Question: I have the following JSON returning back from the NYTimes TopStories API;
'''
{
"status": "OK",
"copyright": "Copyright (c) 2015 The New York Times Company. All Rights Reserved.",
"last_updated": "2015-07-03T01:25:02-05:00",
"num_results": 21,
"results": [
{
"section": "World",
"subsection": "Africa",
"title": "Tunisia Jihadist Died in Libya Strike, U.S. Official Says",
"abstract": "Seifallah Ben Hassine, one of Osama bin Laden's top lieutenants and Tunisia's most wanted jihadist, was killed in an American airstrike in Libya last month, a senior United States official said.",
"url": "http://www.nytimes.com/2015/07/03/world/africa/jihadist-from-tunisia-died-in-strike-in-libya-us-official-says.html",
"byline": "By CARLOTTA GALL and ERIC SCHMITT",
"item_type": "Article",
"updated_date": "2015-07-02T21:18:07-5:00",
"created_date": "2015-07-02T21:18:10-5:00",
"published_date": "2015-07-03T04:00:00-5:00",
"material_type_facet": "News",
"kicker": "",
"des_facet": [
"Terrorism",
"Defense and Military Forces"
],
"org_facet": "",
"per_facet": [
"Hassine, Seifallah Ben",
"bin Laden, Osama"
],
"geo_facet": [
"Tunisia",
"Libya"
],
"multimedia": ""
}
]
}
'''
NYTimes returns this 'JSON' with a header of 'text/json', I am not sure if that has any effect on this.
I am using Retrofit, and my onSuccess method is never reached in the call back. I have the model classes declared like so:
'''
public class TopStories {
@SerializedName("status")
private String mStatus;
public String getStatus() {
return mStatus;
}
@SerializedName("copyright")
private String mCopyright;
public String getCopyright() {
return mCopyright;
}
@SerializedName("last_updated")
private String mLastUpdated;
public String getLastUpdated() {
return mLastUpdated;
}
@SerializedName("num_results")
private int mNumResults;
public int getNumResults() {
return mNumResults;
}
@SerializedName("results")
private List<Result> mResults;
public List<Result> getResults() {
return mResults;
}
}
'''
'''
public class Result {
@SerializedName("section")
private String mSection;
public String getSection() {
return mSection;
}
@SerializedName("subsection")
private String mSubSection;
public String getSubSection() {
return mSubSection;
}
@SerializedName("title")
private String mTitle;
public String getTitle() {
return mTitle;
}
@SerializedName("abstract")
private String mAbstract;
public String getAbstract() {
return mAbstract;
}
@SerializedName("url")
private String mUrl;
public String getUrl() {
return mUrl;
}
@SerializedName("byline")
private String myByLine;
public String getMyByLine() {
return myByLine;
}
@SerializedName("item_type")
private String mItemType;
public String getItemType() {
return mItemType;
}
@SerializedName("updated_date")
private String mUpdatedDate;
public String getUpdatedDate() {
return mUpdatedDate;
}
@SerializedName("created_date")
private String mCreatedDate;
public String getCreatedDate() {
return mCreatedDate;
}
@SerializedName("multimedia")
private List<Multimedia> mMultimedia;
public List<Multimedia> getMultimedia() {
return mMultimedia;
}
}
'''
You get the idea, and I have another model class for '"multimedia"', ok moving on I created a 'RestAdapter' like so:
'''
private NYTimesService() {
mAsyncRestAdapter = new RestAdapter.Builder()
.setEndpoint(API_URL)
.setRequestInterceptor(new RequestInterceptor() {
@Override
public void intercept(RequestFacade request) {
request.addEncodedQueryParam("api-key", API_KEY);
}
})
.setLogLevel(RestAdapter.LogLevel.FULL)
.build();
}
'''
And I have an API Interface like so:
'''
public interface ITopStories {
@Headers("Content-Type: text/json")
@GET("/topstories/v1/home.json")
void getTopStories(Callback<TopStories> callback);
}
'''
And my 'Callback<T>' is defined like so:
'''
@Subscribe
public void onLoadTopStories(LoadTopStories loadTopStories) {
Log.d(TAG, "onLoadTopStories");
Callback<TopStories> callback = new Callback<TopStories>() {
@Override
public void success(TopStories topStories, Response response) {
Log.d(TAG, "onSuccess");
mBus.post(new LoadedTopStories(topStories));
}
@Override
public void failure(RetrofitError error) {
}
};
sClient.getTopStories(callback);
}
'''
The 'Log.d(TAG, "onLoadTopStories");' gets called fine, the problem is that 'Log.d(TAG, "onSuccess");' is never reached. What is the issue here?
Some Notes:
- - - '.getCopyright()''getStatus()''TopStories.java'
Also 'Retrofit' has no problem with the 'GET' request and it initiates it properly:

Added log statements to 'onFailure' and I get the following:
> com.google.gson.JsonSyntaxException: java.lang.IllegalStateException: Expected BEGIN_ARRAY but was STRING at line 1 column 10819 path $.results[4].multimedia
'''
"multimedia": [
{
"url": "http://static01.nyt.com/images/2015/07/04/world/04Greece1-web/04Greece1-web-thumbStandard.jpg",
"format": "Standard Thumbnail",
"height": 75,
"width": 75,
"type": "image",
"subtype": "photo",
"caption": "A Greek Orthodox priest giving money to a man on a street in Thessaloniki, Greece, on Friday.",
"copyright": "Giannis Papanikos/Associated Press"
},
{
"url": "http://static01.nyt.com/images/2015/07/04/world/04Greece1-web/04Greece1-web-thumbLarge.jpg",
"format": "thumbLarge",
"height": 150,
"width": 150,
"type": "image",
"subtype": "photo",
"caption": "A Greek Orthodox priest giving money to a man on a street in Thessaloniki, Greece, on Friday.",
"copyright": "Giannis Papanikos/Associated Press"
},
{
"url": "http://static01.nyt.com/images/2015/07/04/world/04Greece1-web/04Greece1-web-articleInline.jpg",
"format": "Normal",
"height": 127,
"width": 190,
"type": "image",
"subtype": "photo",
"caption": "A Greek Orthodox priest giving money to a man on a street in Thessaloniki, Greece, on Friday.",
"copyright": "Giannis Papanikos/Associated Press"
},
{
"url": "http://static01.nyt.com/images/2015/07/04/world/04Greece1-web/04Greece1-web-mediumThreeByTwo210.jpg",
"format": "mediumThreeByTwo210",
"height": 140,
"width": 210,
"type": "image",
"subtype": "photo",
"caption": "A Greek Orthodox priest giving money to a man on a street in Thessaloniki, Greece, on Friday.",
"copyright": "Giannis Papanikos/Associated Press"
}
]
'''
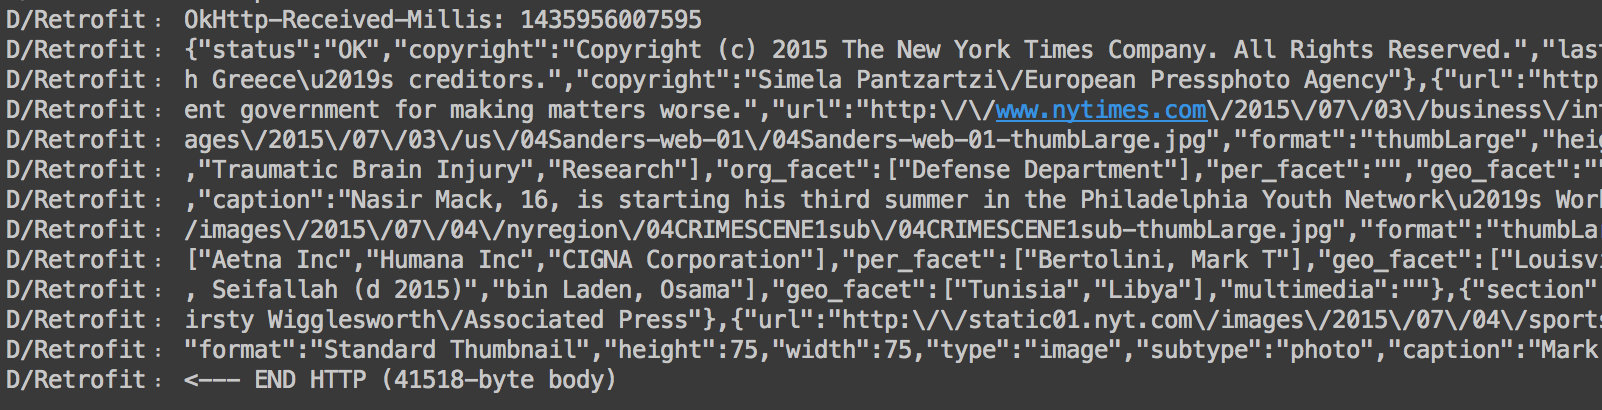
Answer: Ok I was able to get this working by creating a custom Deserialization class that extends 'Gson''s 'JsonDeserializer<T>' class. The following code worked for me:
'''
public class ResultsDeserializerJson implements JsonDeserializer<Result> {
@Override
public Result deserialize(JsonElement json, Type typeOfT, JsonDeserializationContext context) throws JsonParseException {
JsonElement titleElement = json.getAsJsonObject().get("title");
JsonElement multimediaElement = json.getAsJsonObject().get("multimedia");
if (multimediaElement.isJsonArray()) {
return new Result(
titleElement.toString(),
(Multimedia[]) context.deserialize(multimediaElement.getAsJsonArray(), Multimedia[].class));
} else if (multimediaElement.getAsString().equals("")) {
Multimedia multimedia = new Multimedia();
multimedia.setFormat("");
multimedia.setUrl("");
return new Result(titleElement.toString(), multimedia);
} else {
Log.d("ResultsDeserializerJson", multimediaElement.toString());
throw new JsonParseException("Unsupported type of multimedia element");
}
}
}
'''
I added the following constructor to 'Result.java':
'''
public Result(String title, Multimedia ... multimedia) {
this.mTitle = title.replace(""", "");;
mMultimedia = Arrays.asList(multimedia);
}
'''
I still feel like this is somewhat hacky, and there is a better solution. I'll investigate this some more but for now this is working fine. You can add more parameters to the 'Multimedia' constructor but this still does not satisfy me fully as an answer in some ways.
This is the result I see now:

Sourcecode for the application is here: <URL>